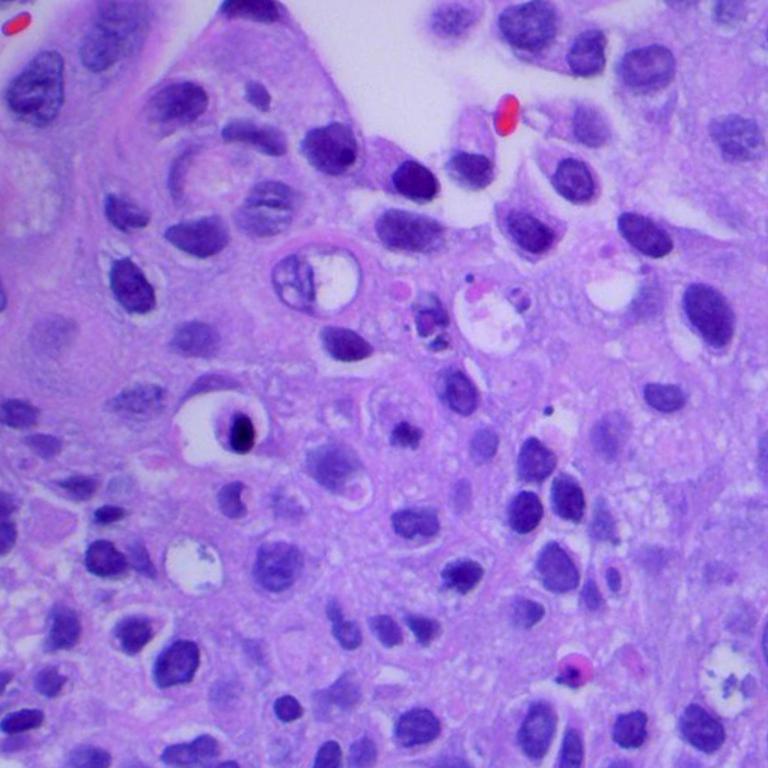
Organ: lung
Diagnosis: squamous carcinomas